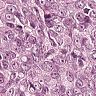
Metastatic tissue present: yes